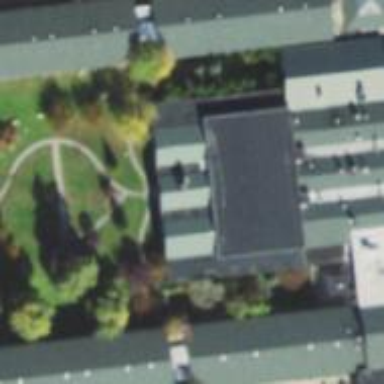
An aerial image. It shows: Hotel building.